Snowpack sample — Buffalo Mountain, Silverthorne, Colorado, USA (1/25/25, 10:11 AM MST)
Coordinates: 39.6222, -106.1139
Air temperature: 22 °F
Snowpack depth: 110 cm
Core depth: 40 cm
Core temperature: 46.4 °F
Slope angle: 12°, slope face: 102°
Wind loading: high
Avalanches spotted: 0
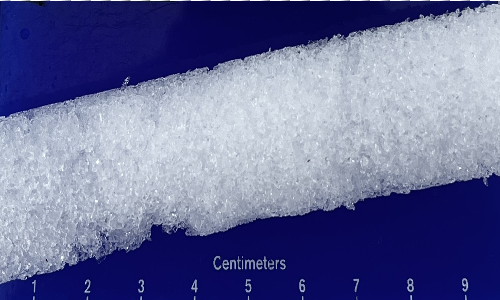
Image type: core
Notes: No avalanches nearby, collected on the outskirts of a fire break 15 meters from the treeline, on way to Buffalo and Red Mountain